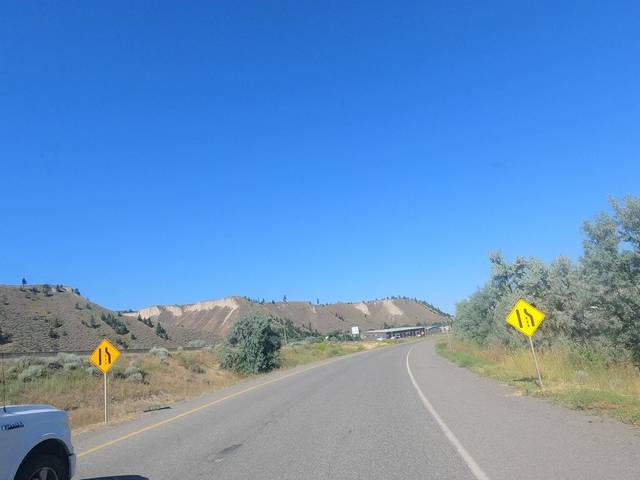
Region: Canada
Coordinates: 50.66, -120.121